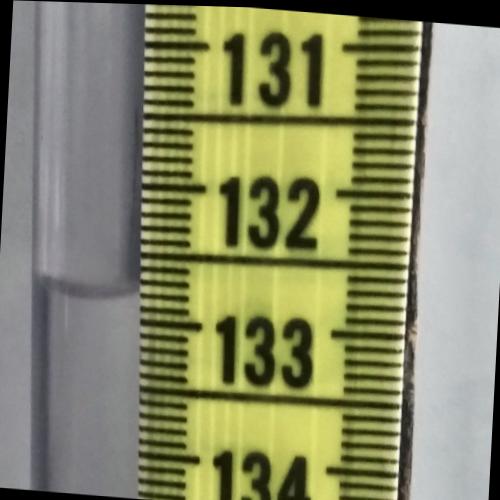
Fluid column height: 132.8 cm